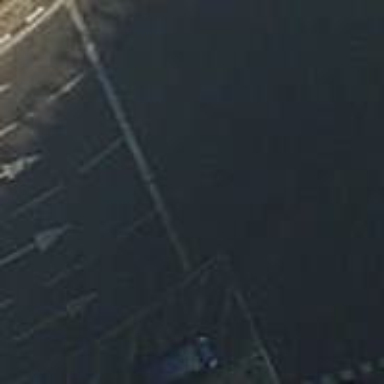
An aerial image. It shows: Primary highway with asphalt surface featuring circular junction.